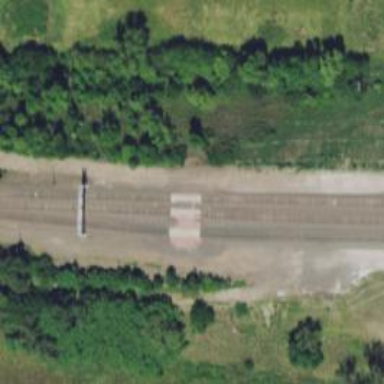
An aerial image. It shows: Railway yard.